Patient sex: F
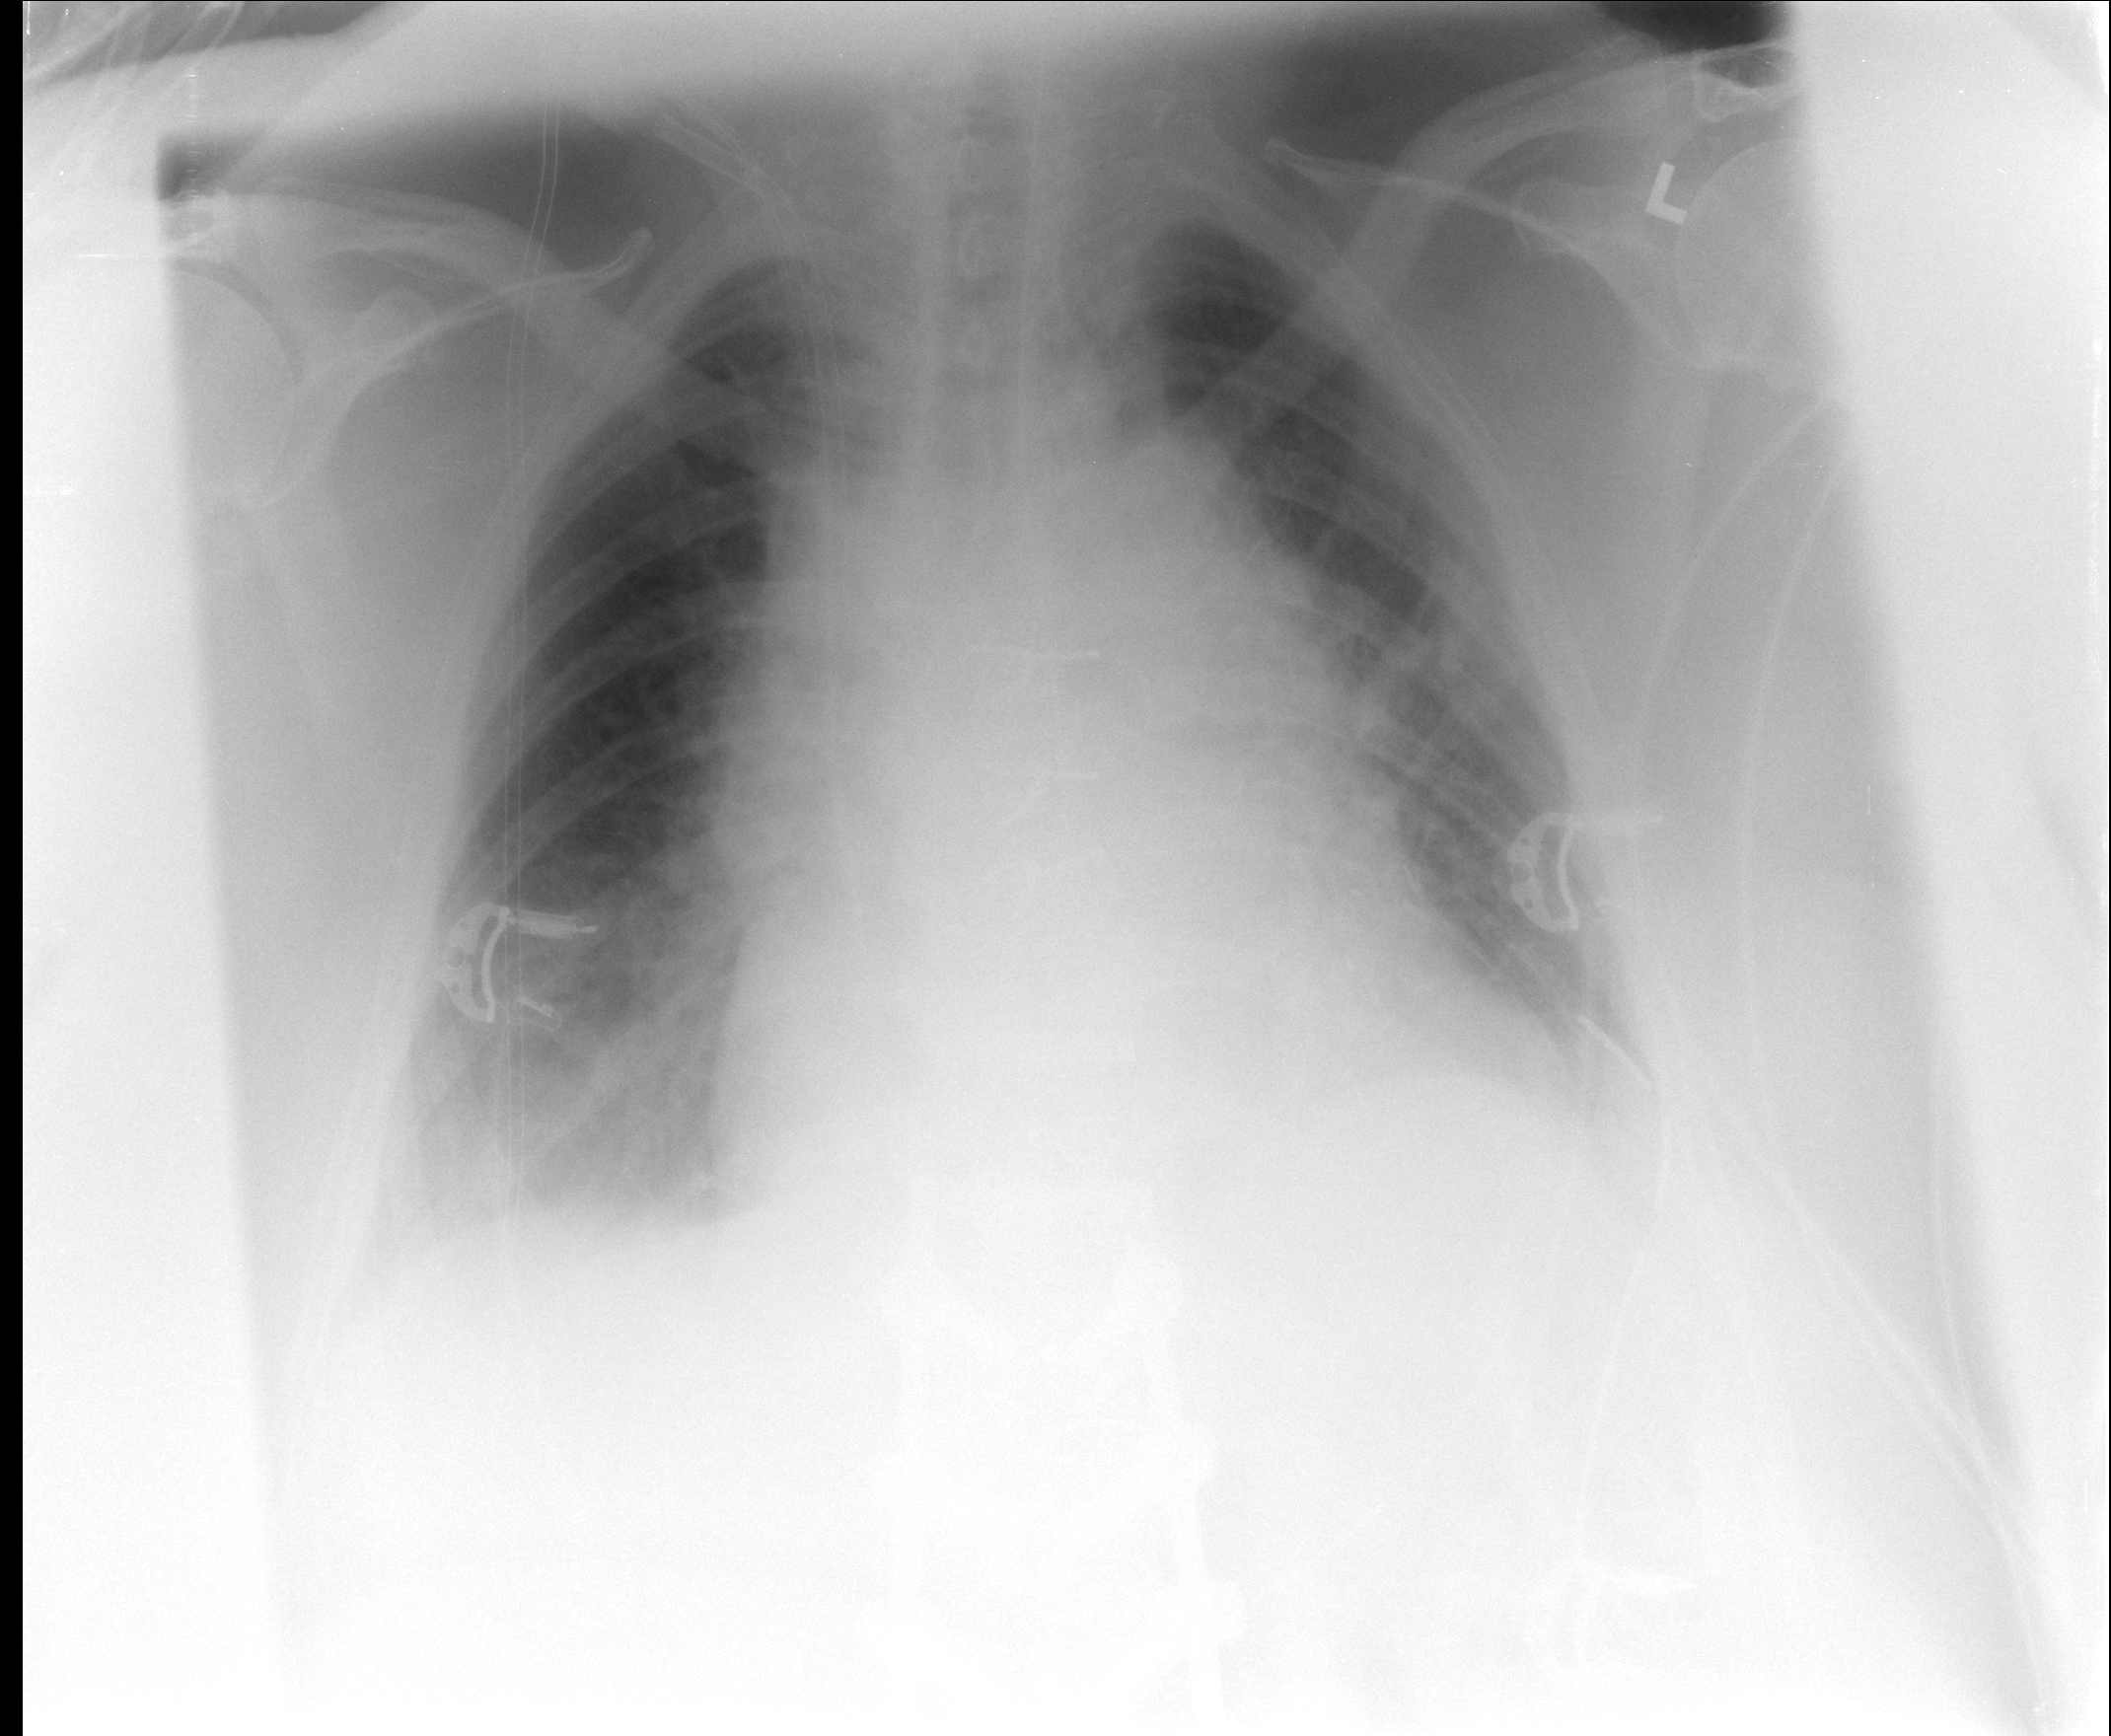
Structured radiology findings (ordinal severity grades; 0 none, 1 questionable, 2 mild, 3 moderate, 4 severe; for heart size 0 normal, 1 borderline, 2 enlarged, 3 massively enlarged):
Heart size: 3
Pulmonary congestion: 2
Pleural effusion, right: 2
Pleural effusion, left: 2
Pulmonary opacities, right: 0
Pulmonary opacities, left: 0
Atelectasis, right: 0
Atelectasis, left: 0